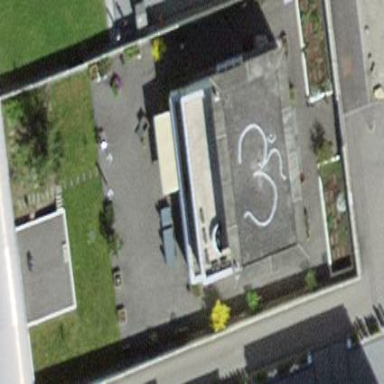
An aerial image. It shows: Terrace building.